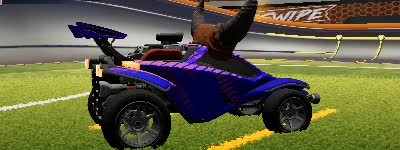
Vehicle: octane